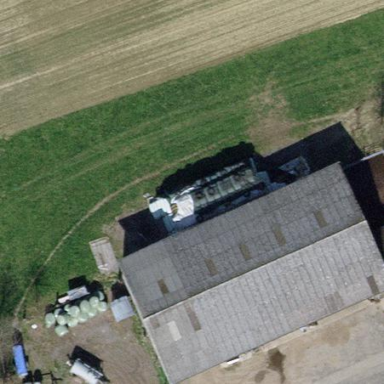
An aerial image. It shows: Gabled roof on farm auxiliary building.